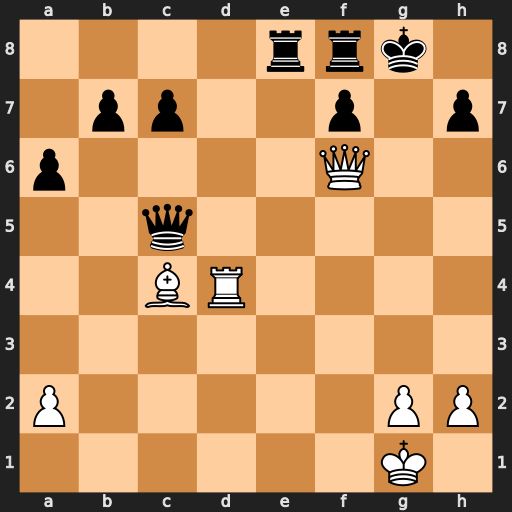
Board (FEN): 4rrk1/1pp2p1p/p4Q2/2q5/2BR4/8/P5PP/6K1
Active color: w
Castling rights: -
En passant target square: -
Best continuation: Kf1 Qh5 Rd5 Re6 Rg5+